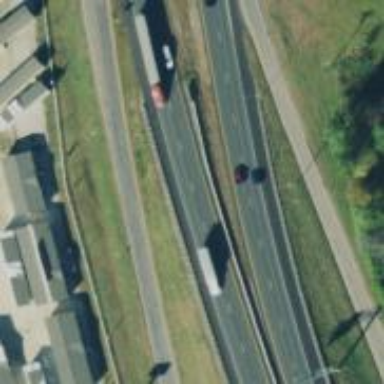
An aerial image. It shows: Trunk highway with expressway features.